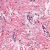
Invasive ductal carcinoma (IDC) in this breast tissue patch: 0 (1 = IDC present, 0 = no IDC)